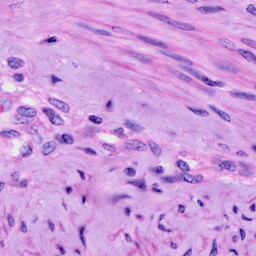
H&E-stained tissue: Cervix